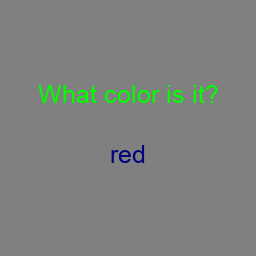
Color: navy
Color name shown: red
Background color: gray
Question text color: lime